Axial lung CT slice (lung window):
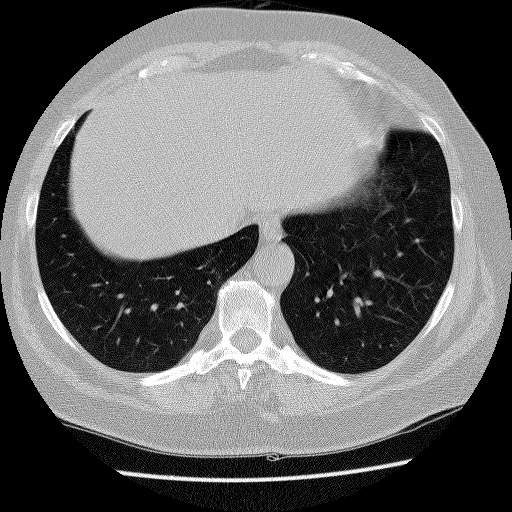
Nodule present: no